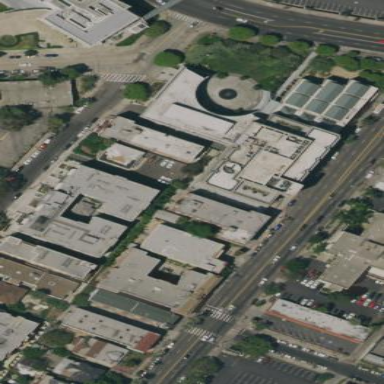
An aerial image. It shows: Commercial building.